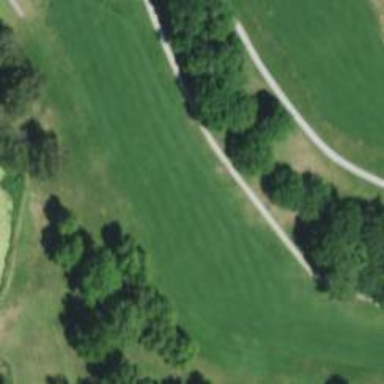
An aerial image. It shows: Golf hole.